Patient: sex F, age 54
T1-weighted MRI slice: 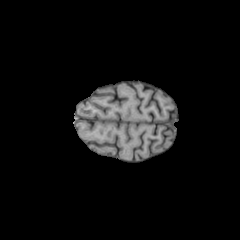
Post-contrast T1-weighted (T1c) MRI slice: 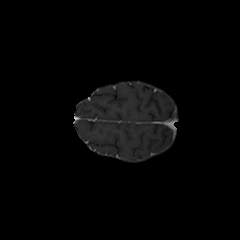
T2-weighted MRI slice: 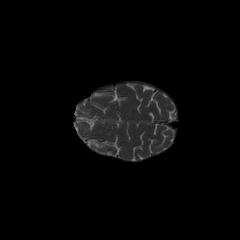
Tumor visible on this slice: no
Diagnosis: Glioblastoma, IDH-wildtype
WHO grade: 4